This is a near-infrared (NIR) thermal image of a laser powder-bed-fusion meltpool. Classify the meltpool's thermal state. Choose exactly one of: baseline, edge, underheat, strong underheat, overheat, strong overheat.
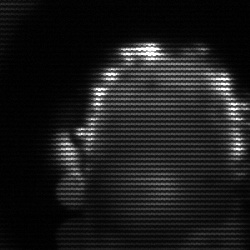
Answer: baseline